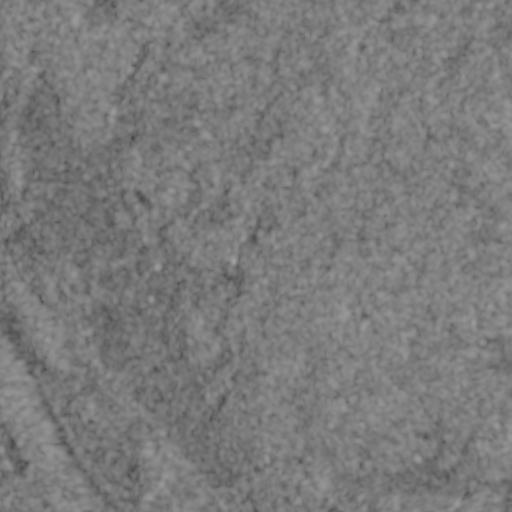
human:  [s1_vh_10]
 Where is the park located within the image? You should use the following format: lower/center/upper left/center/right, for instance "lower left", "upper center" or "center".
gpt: The park is located in the lower center of the image.
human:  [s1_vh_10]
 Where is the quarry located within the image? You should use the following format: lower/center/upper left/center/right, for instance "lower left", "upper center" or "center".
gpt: The quarry is located in the lower left of the image.
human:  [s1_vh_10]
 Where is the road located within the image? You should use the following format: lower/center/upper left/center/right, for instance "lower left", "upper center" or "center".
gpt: There is no road in the image.

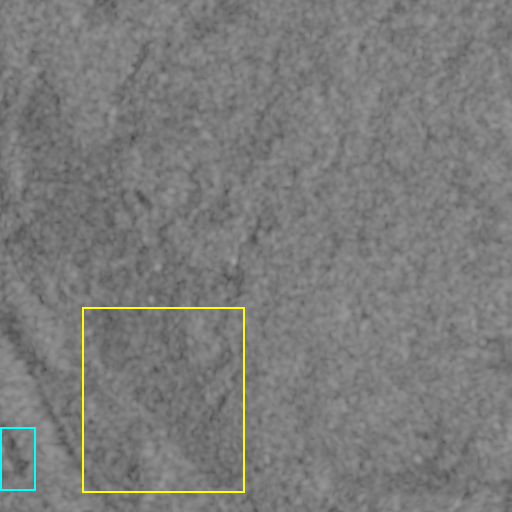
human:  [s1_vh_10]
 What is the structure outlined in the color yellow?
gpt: The structure outlined in yellow is a crop field.
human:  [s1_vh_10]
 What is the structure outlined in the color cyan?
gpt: The structure outlined in cyan is a quarry.
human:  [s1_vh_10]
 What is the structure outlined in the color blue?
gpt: There is no blue outline.